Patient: sex M, age 31
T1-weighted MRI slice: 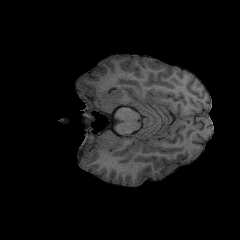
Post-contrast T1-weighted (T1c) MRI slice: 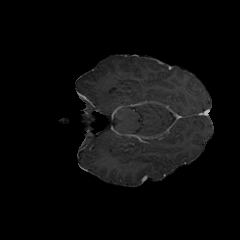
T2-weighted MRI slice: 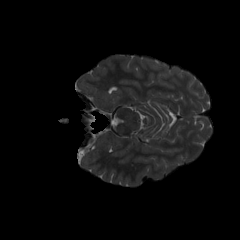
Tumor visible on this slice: no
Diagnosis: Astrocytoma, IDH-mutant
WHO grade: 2